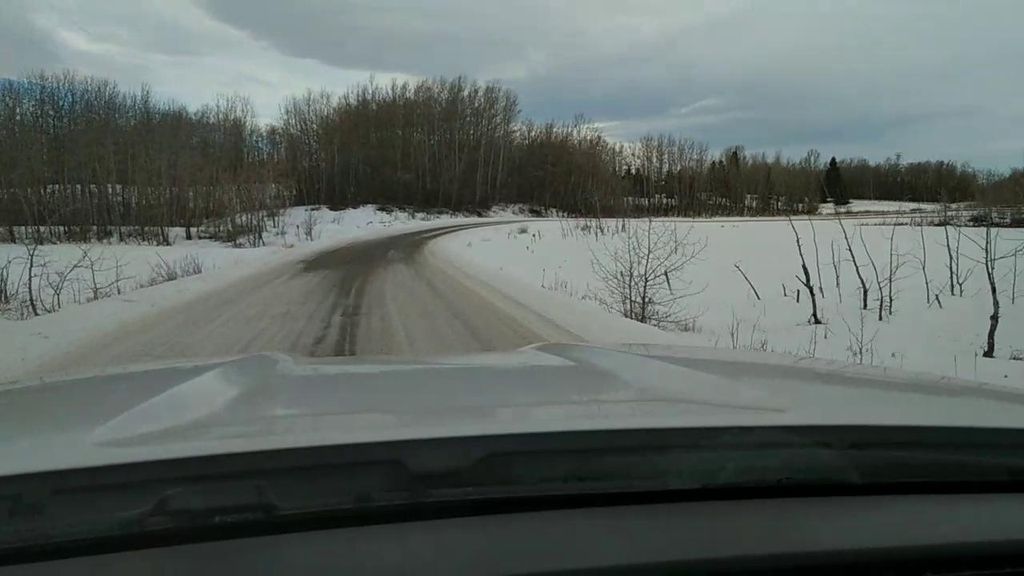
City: calgary